Brain MRI, t2w sequence, axial 2D slice.
Patient: age 18, sex M, weight 78 kg, height 1.78 m
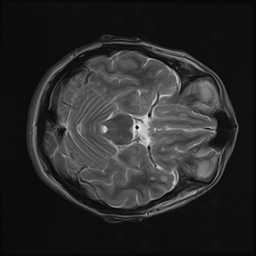